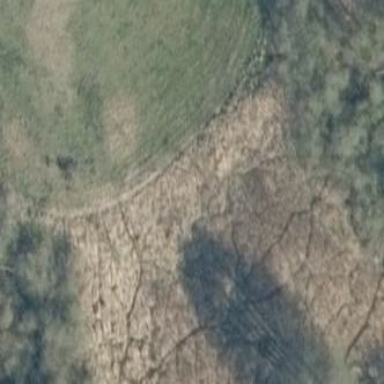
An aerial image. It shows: Wetland area characterized by wet meadow.